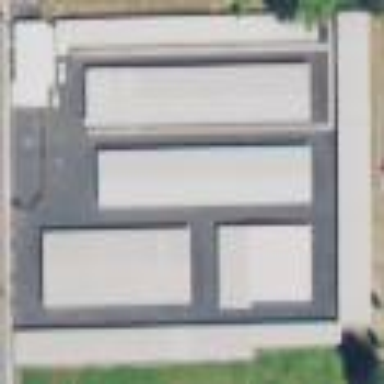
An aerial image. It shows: Commercial area with storage rental shop.